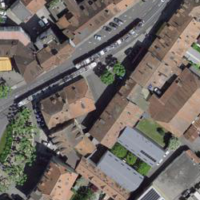
EUNIS habitat code: 54
Species observed at this site:
Corvus corone
Columba livia
Lilium bulbiferum
Passer domesticus
Milvus migrans